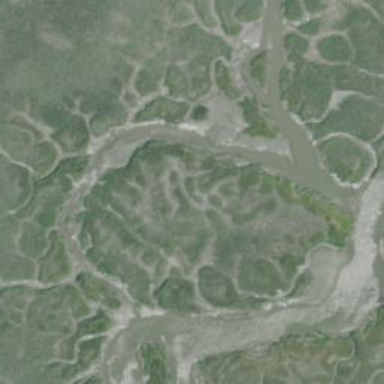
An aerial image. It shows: Saltmarsh wetland with tidal influence.